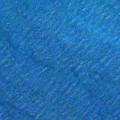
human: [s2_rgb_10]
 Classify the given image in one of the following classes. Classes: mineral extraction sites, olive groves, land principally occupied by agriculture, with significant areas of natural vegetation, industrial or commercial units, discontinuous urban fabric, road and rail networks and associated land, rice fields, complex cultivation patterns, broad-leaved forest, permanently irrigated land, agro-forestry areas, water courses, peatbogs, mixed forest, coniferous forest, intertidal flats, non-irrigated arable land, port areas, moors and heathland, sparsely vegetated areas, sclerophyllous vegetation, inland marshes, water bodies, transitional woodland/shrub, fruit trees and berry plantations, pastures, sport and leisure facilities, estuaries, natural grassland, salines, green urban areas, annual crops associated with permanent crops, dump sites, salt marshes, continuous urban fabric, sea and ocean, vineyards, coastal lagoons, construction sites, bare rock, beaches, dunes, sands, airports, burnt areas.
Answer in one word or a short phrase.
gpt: sea and ocean